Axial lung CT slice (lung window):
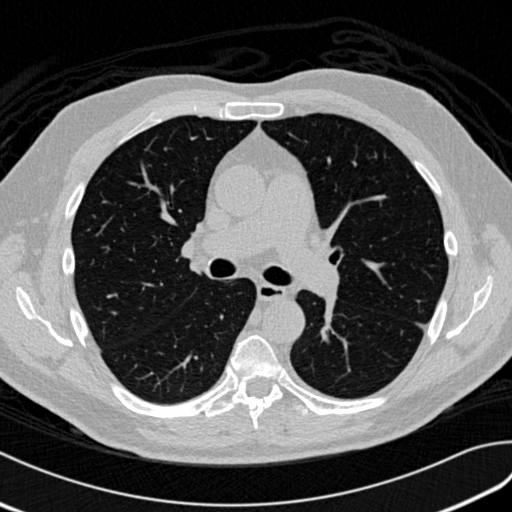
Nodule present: no